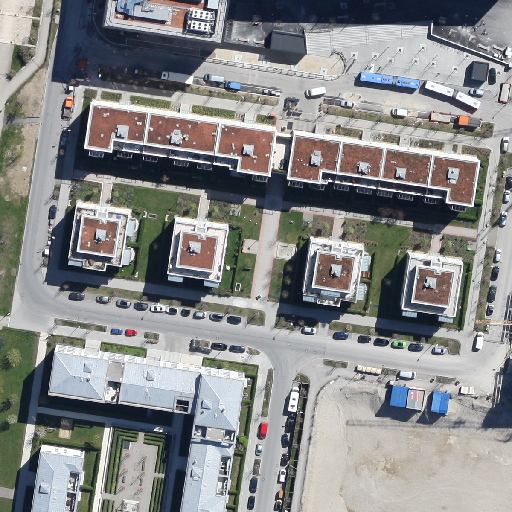
Referring expression: sidewalk